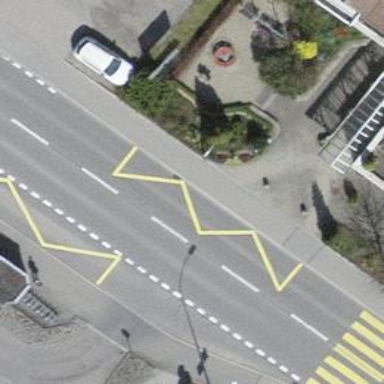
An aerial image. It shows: Bus stop with platform for public transport.